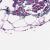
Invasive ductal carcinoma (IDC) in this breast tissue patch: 0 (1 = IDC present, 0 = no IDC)